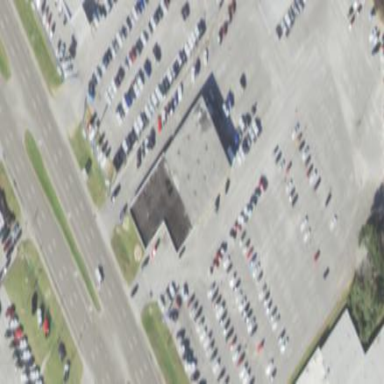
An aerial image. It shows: Building housing car shop.